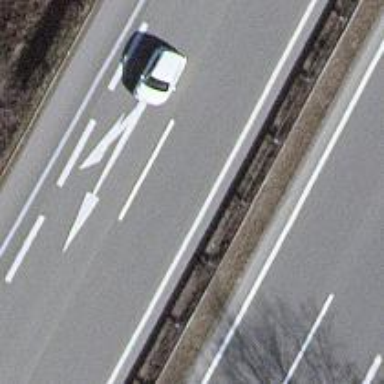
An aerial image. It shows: Asphalt motorway.